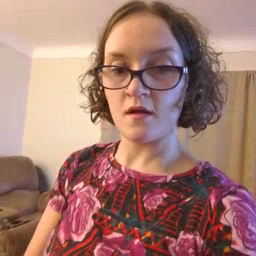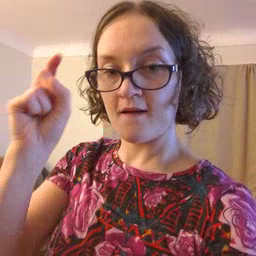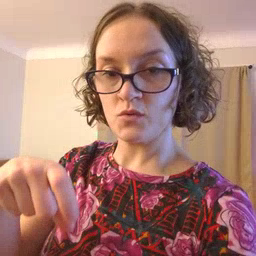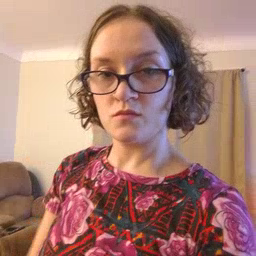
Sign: haveto